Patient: sex M, age 64
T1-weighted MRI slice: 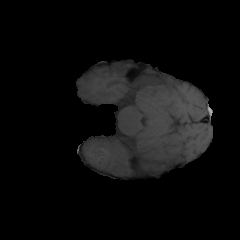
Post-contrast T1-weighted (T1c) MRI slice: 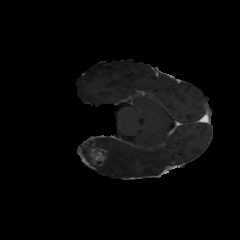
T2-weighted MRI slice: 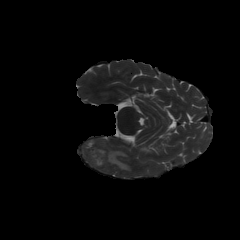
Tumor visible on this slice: yes
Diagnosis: Glioblastoma, IDH-wildtype
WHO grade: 4